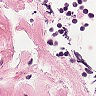
Metastatic tissue present: no